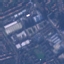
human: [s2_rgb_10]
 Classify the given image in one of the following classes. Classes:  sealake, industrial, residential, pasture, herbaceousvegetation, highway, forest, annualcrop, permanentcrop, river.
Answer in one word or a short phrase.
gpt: Industrial